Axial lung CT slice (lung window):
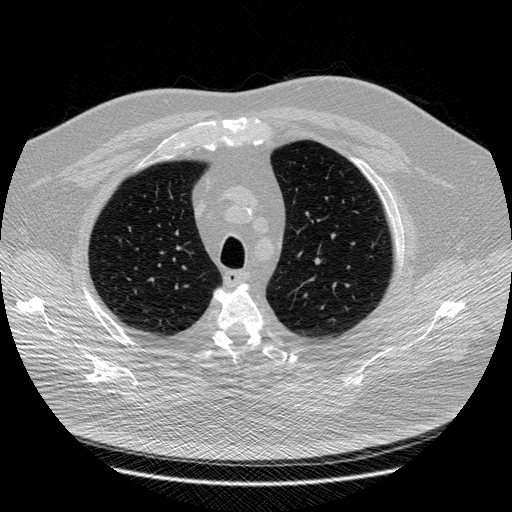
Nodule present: no